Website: lowes
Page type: review-order
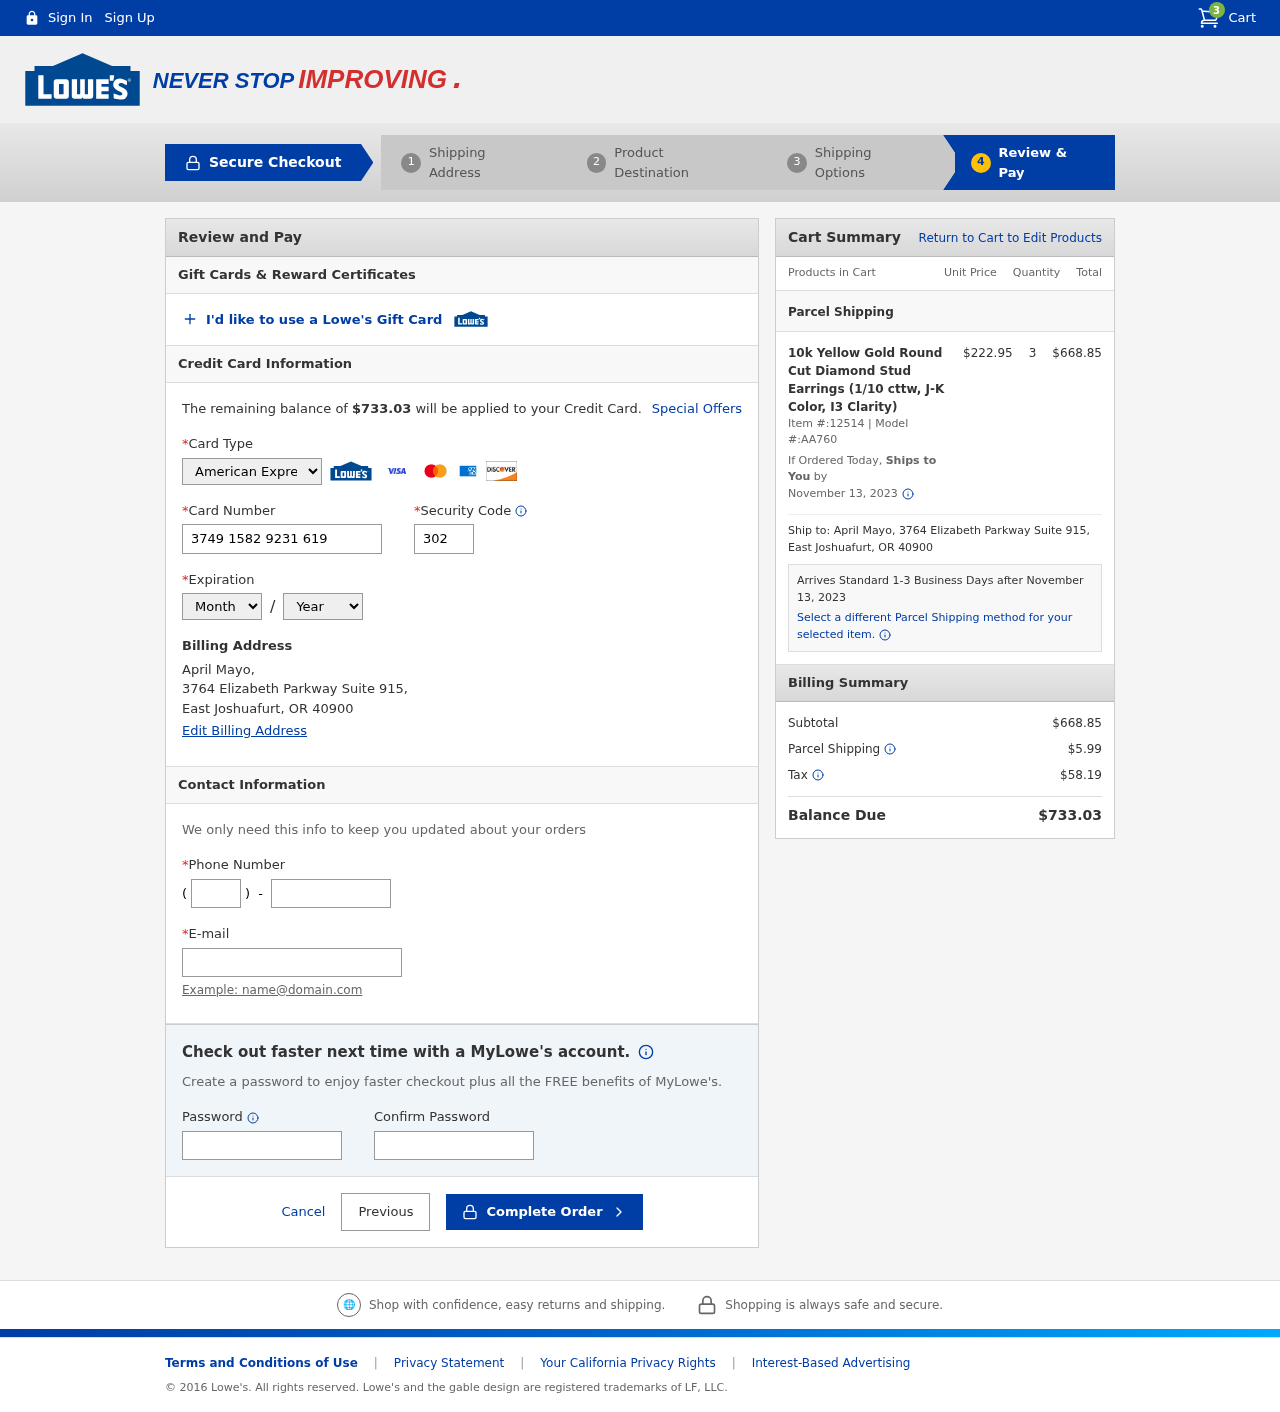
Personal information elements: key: PII_CARD_CVV
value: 3025
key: PII_CARD_EXPIRY_MONTH
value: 01
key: PII_CARD_EXPIRY_YEAR
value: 27
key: PII_CARD_NUMBER
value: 3749 1582 9231 619
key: PII_CARD_TYPE
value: American Express
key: PII_CITY
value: East Joshuafurt
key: PII_EMAIL
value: aprilmayo@hotmail.com
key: PII_FULLNAME
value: April Mayo,
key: PII_PHONE
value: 7908626960
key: PII_PHONE_AREA
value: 790
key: PII_POSTCODE
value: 40900
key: PII_STATE_ABBR
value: OR
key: PII_STREET
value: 3764 Elizabeth Parkway Suite 915,
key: PII_FULLNAME2
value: April Mayo
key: PII_STREET2
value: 3764 Elizabeth Parkway Suite 915
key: PII_CITY_STATE_ZIP2
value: East Joshuafurt, OR 40900
Product elements: key: PRODUCT1_NAME
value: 10k Yellow Gold Round Cut Diamond Stud Earrings (1/10 cttw, J-K Color, I3 Clarity)
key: PRODUCT1_PRICE
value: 222.95
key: PRODUCT1_QUANTITY
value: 3
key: PRODUCT1_ITEM_NUMBER
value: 12514
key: PRODUCT1_MODEL_NUMBER
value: AA760
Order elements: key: ORDER_NUM_ITEMS
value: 3
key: ORDER_TOTAL
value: $733.03
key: ORDER_SHIPPING_DATE
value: November 13, 2023
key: ORDER_SUBTOTAL
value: $668.85
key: ORDER_SHIPPING_DATE2
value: November 13, 2023
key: ORDER_SUBTOTAL2
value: $668.85
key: ORDER_SHIPPING_COST
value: $5.99
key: ORDER_TAX
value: $58.19